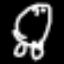
Label: frog